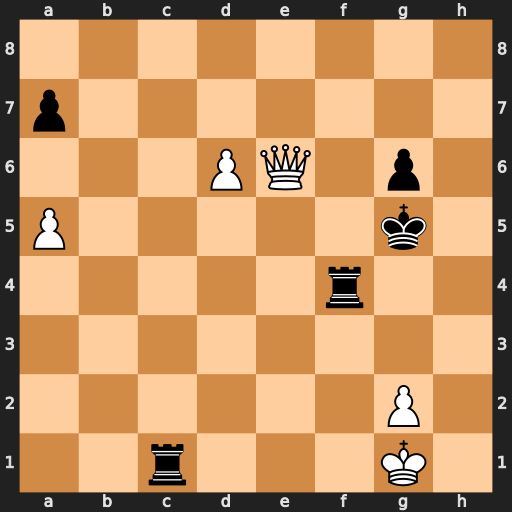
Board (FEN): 8/p7/3PQ1p1/P5k1/5r2/8/6P1/2r3K1
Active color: w
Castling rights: -
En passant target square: -
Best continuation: Kh2 Rh4+ Kg3 Rc3+ Kf2